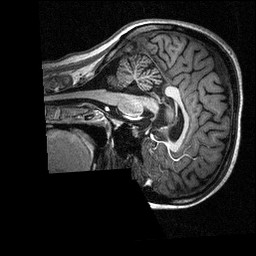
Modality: T1w
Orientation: sagittal